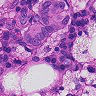
Metastatic tissue present: yes